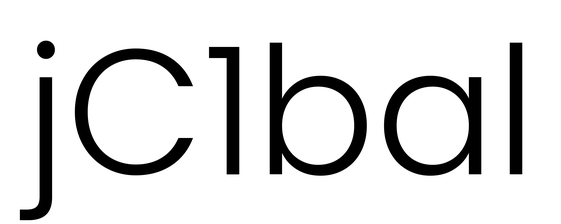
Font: Poppins-Light